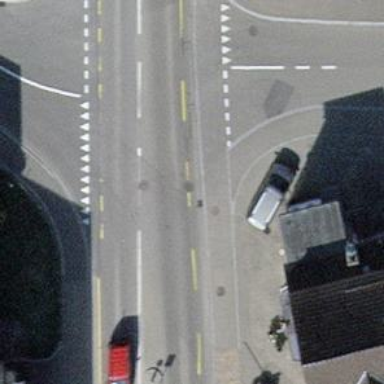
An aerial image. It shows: Secondary road with asphalt surface and designated cycle lane.